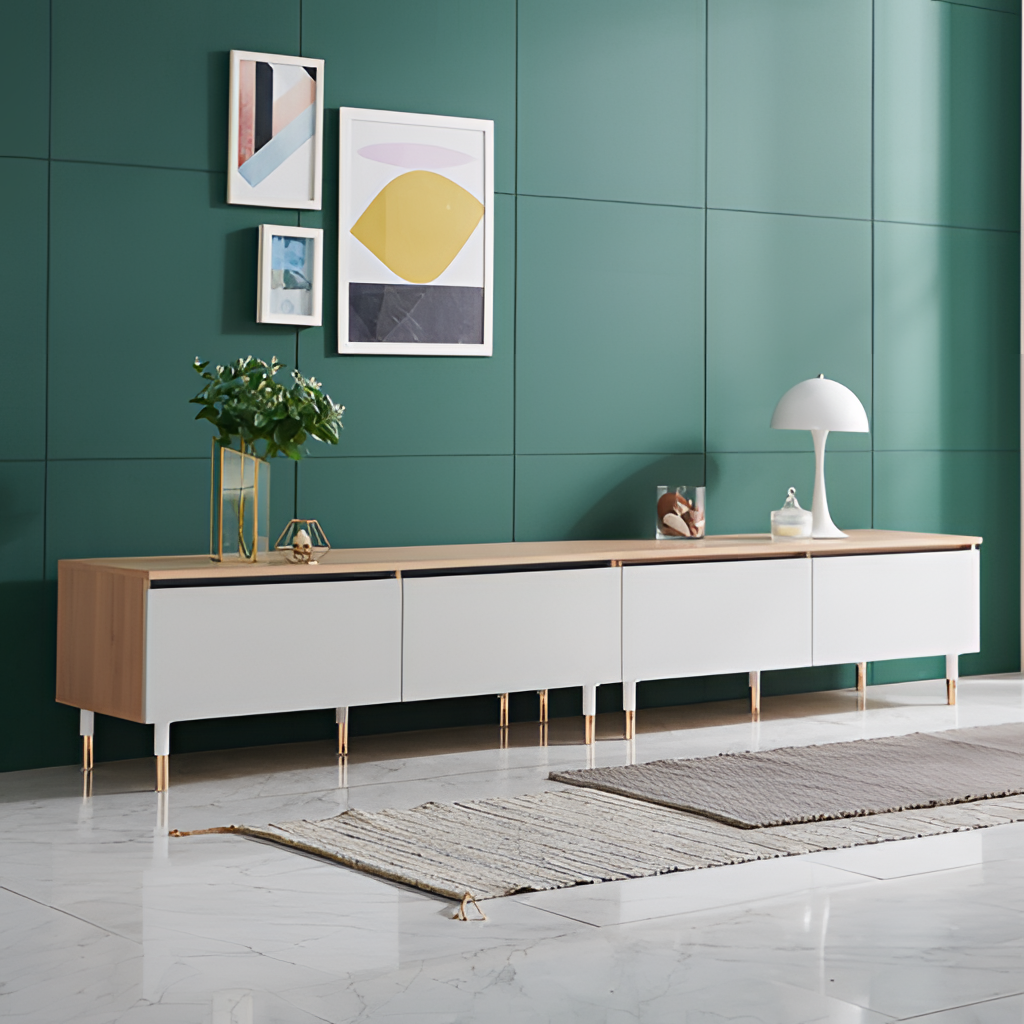
white wood console table, living room, panel wallpaper, with solid pattern, white marble flooring, with large square pattern, modern